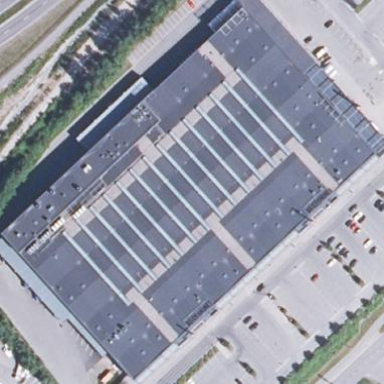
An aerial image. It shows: Flat-roofed retail building.